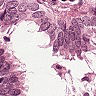
Metastatic tissue present: yes